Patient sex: F
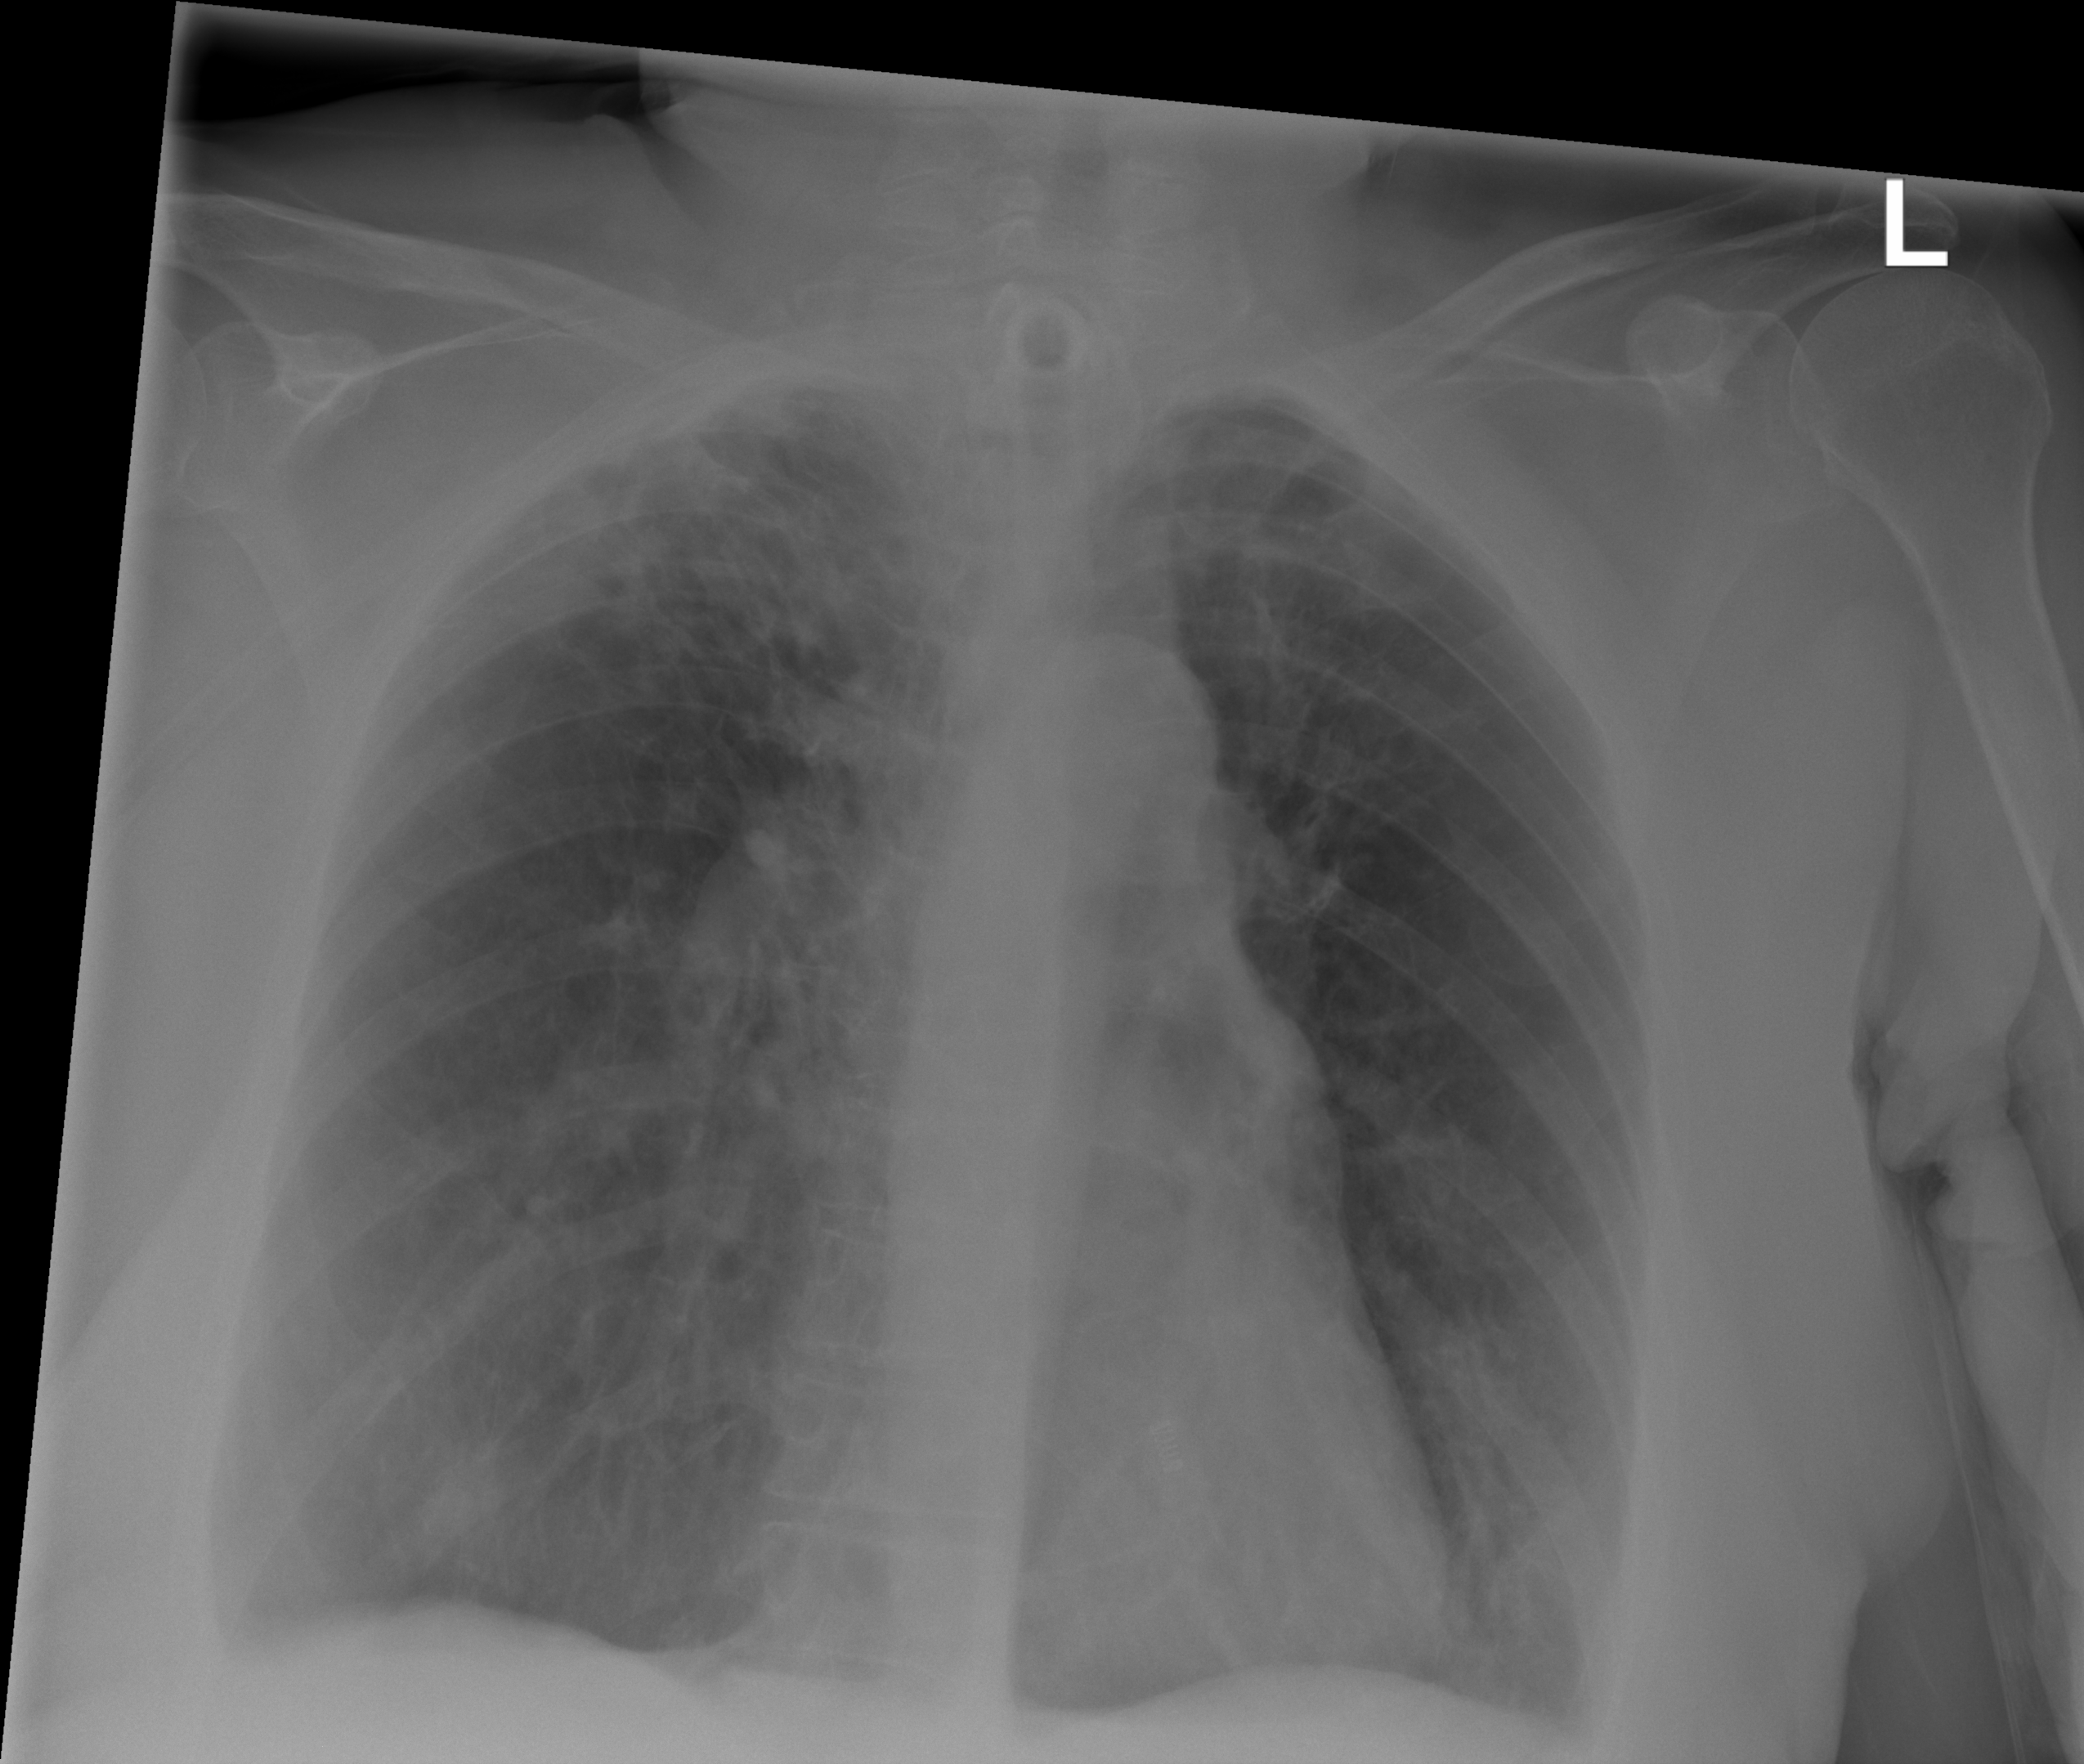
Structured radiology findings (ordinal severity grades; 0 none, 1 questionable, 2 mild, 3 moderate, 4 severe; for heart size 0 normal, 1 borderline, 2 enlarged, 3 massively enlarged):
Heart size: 0
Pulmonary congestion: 0
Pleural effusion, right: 0
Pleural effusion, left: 0
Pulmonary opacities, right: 2
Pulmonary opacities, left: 2
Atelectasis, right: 2
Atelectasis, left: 2